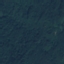
Land use / land cover class: Forest